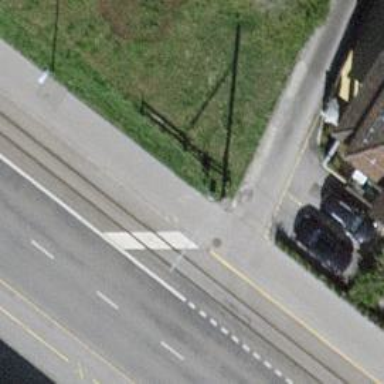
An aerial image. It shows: Railway halt.